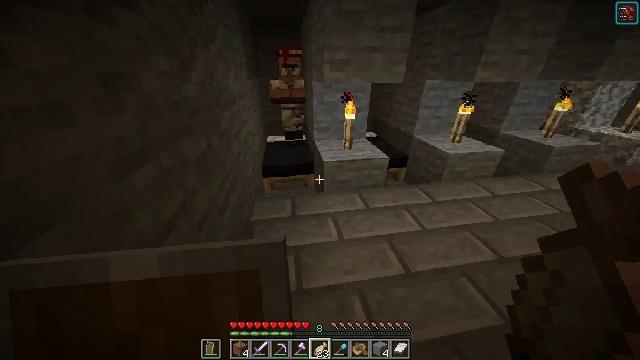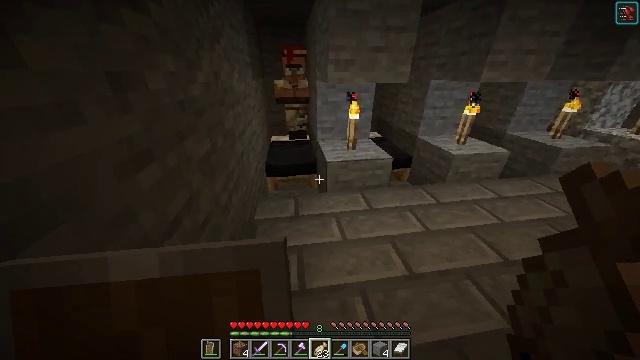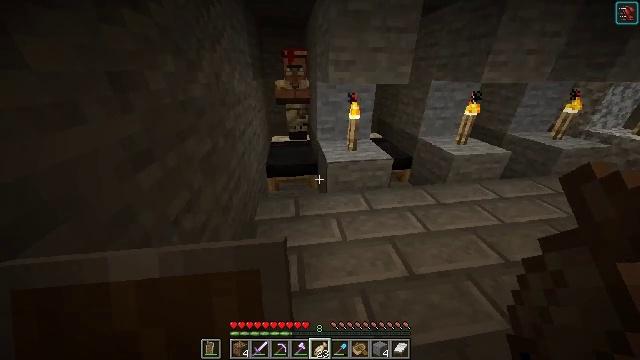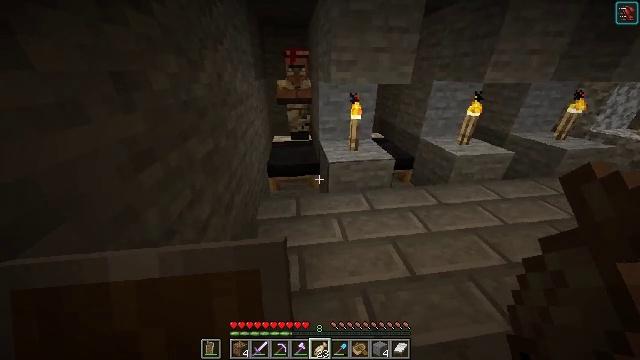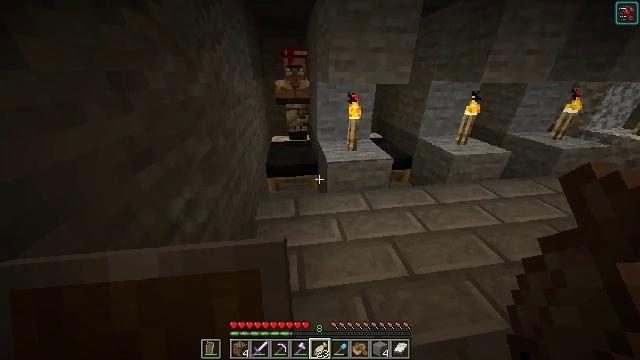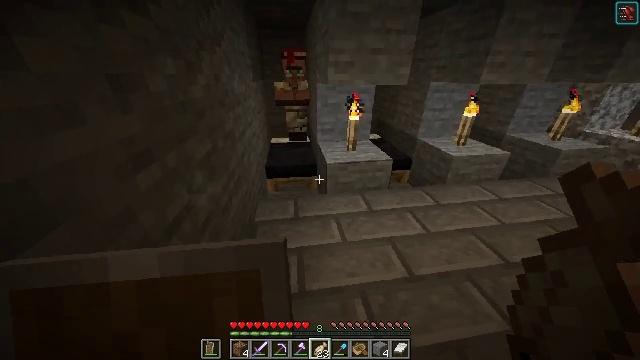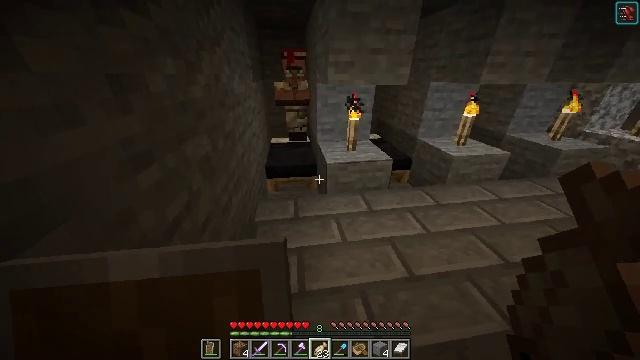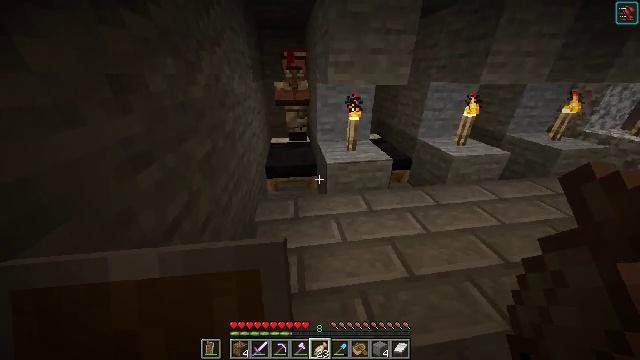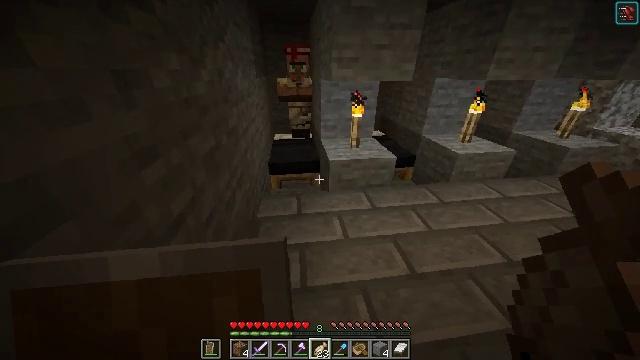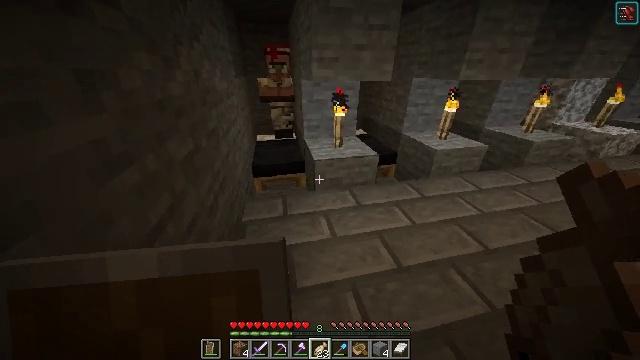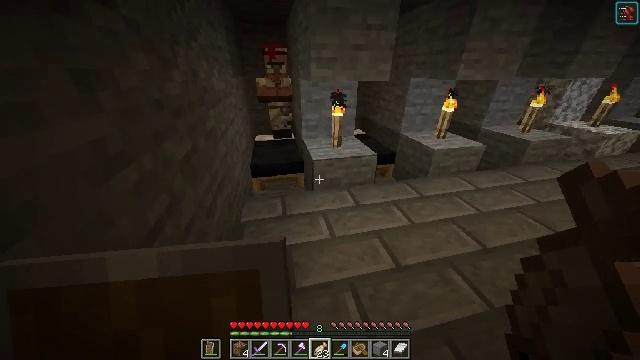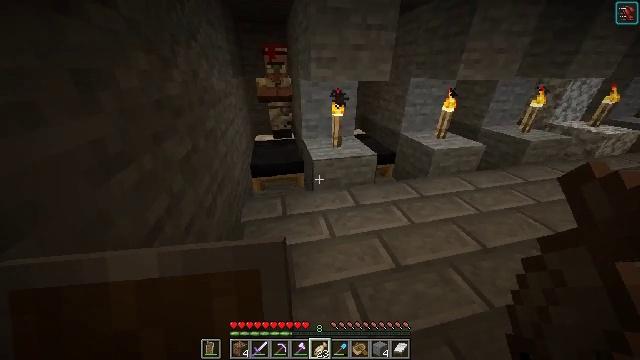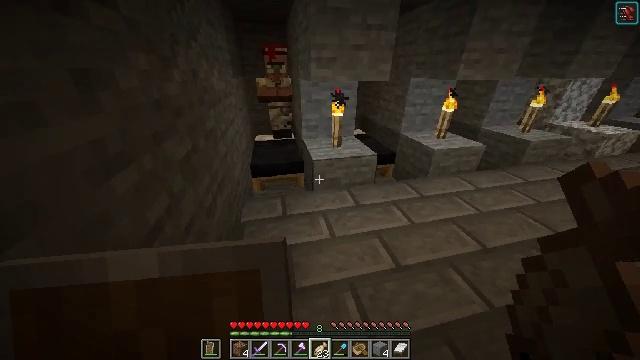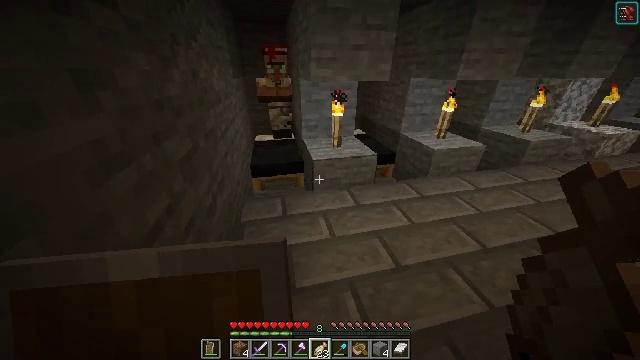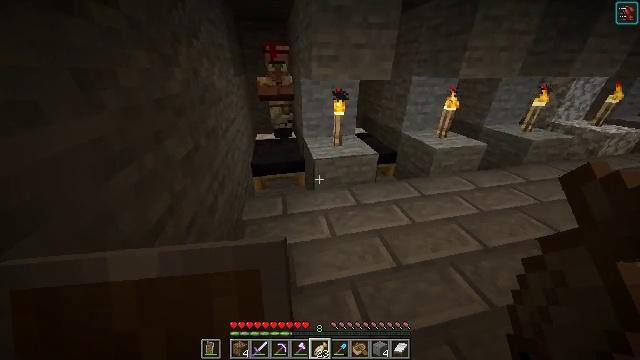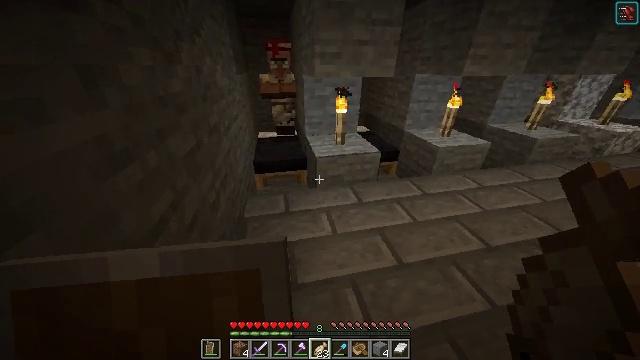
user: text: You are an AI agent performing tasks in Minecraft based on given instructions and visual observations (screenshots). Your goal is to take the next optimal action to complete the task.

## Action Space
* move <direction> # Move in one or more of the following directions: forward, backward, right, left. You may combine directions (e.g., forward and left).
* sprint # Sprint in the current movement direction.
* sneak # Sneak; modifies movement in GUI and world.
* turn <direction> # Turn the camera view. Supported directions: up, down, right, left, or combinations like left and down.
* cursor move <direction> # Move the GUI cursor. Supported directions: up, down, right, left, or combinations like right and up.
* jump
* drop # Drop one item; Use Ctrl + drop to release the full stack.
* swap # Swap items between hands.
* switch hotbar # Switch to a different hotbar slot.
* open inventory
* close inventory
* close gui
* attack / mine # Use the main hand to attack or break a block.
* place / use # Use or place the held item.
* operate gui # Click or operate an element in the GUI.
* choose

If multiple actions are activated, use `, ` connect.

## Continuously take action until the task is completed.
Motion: motion action
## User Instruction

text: Attack the black bed to recycle it.
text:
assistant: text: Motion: turn left
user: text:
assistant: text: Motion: no_op
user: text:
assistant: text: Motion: no_op
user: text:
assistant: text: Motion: no_op
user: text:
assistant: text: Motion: no_op
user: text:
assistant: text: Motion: no_op
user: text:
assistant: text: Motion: no_op
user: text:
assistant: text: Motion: no_op
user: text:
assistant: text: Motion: turn right
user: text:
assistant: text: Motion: no_op
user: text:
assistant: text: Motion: no_op
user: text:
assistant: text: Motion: no_op
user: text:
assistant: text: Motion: no_op
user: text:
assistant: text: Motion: no_op
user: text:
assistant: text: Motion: no_op
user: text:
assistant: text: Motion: no_op
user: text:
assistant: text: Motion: no_op
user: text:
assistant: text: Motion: no_op
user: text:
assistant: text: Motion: no_op
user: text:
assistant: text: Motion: no_op
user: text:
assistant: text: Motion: no_op
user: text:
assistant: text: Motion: no_op
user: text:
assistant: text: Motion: no_op
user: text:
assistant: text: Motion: no_op
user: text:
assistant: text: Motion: turn up
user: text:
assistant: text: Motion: turn left
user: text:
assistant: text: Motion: turn down
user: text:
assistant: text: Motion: turn left and down
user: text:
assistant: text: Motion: turn left
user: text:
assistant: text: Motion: no_op